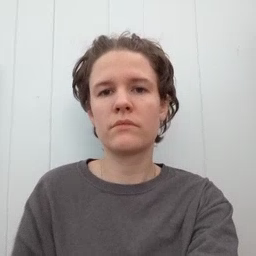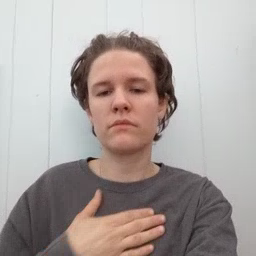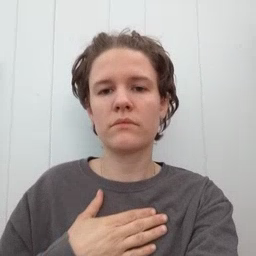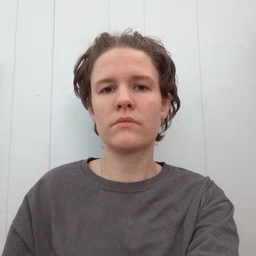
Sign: minemy